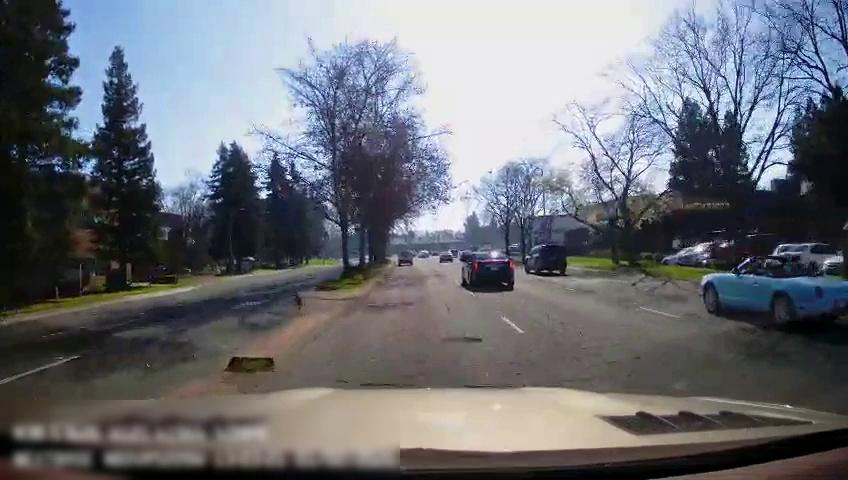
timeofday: Day
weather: Sunny
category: Drivable Space
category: Drivable Space
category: Vehicles | Car
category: Vehicles | Car
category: Vehicles | Car
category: Vehicles | Car
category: Vehicles | Truck
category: Lanes | Opposite Lane
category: Lanes | Current Lane
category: Lanes | Current Lane